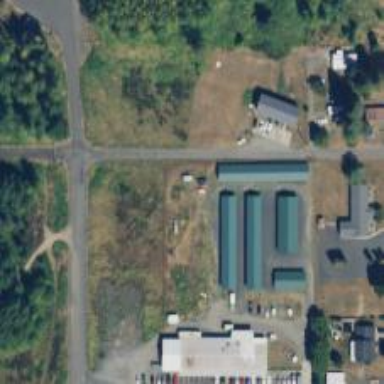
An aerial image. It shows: Commercial area with storage rental shop.